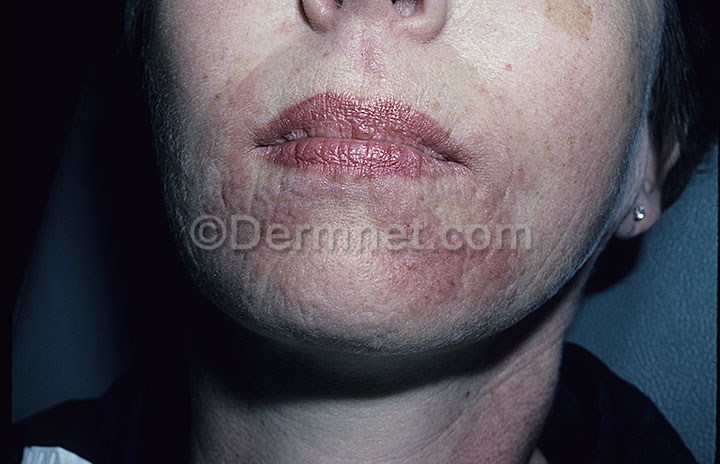
Disease: Acne and Rosacea Photos